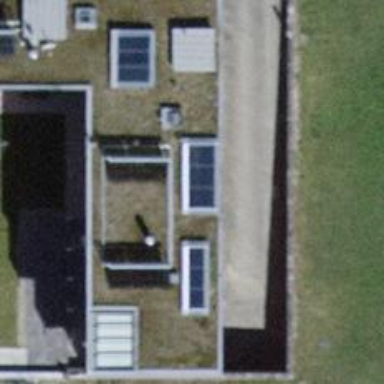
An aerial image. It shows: Small solar photovoltaic panel generator on the roof of building.